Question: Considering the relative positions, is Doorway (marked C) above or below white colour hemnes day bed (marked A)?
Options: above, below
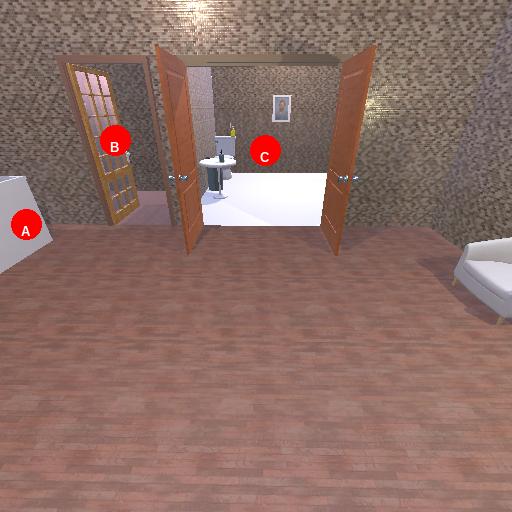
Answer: above